Question: I want to use a loop to generate an input form, but after rewriting List to Dict, the radio buttons are no longer the correct text attributes. Please give me a hint.
[
<URL>
Here is my code using Dict below. ('#TODO:' on the suspicious line)
'''
import PySimpleGUI as sg
form_items = {
'name': ['Alice', 'Bob', 'Charlie', 'Dave', 'Eve', 'Frank'],
'group': ['Google', 'Apple', 'Facebook', 'Amazon'],
'number': ['100', '200', '300', '400', '500', '600', '700', '800', '900']
}
radio = []
for i in range(len(form_items)):
radio.append([])
for i,v in enumerate(form_items):
for val in v:
attr = {
'text': val,
'group_id': len(val),
'key': val,
'enable_events': True,
'font': 'Helvetica 8'
}
radio[i].append([sg.R(**attr)])
cols = []
for i in range(len(form_items)):
attr = {
'layout': radio[i],
'size': (100, 100),
'scrollable': True,
'vertical_scroll_only':True
}
cols.append([sg.Col(**attr)])
frame = []
for i in range(len(form_items)):
attr = {
'layout': [cols[i]], #TODO:
'title': list(form_items.keys())[i],
}
frame.append([sg.Frame(**attr)])
layout = []
for i in range(len(form_items)):
layout.append(frame[i])
window = sg.Window('Sandbox', layout)
while True:
event, values = window.read()
if event in (None, 'Exit'):
break
window.close()
'''
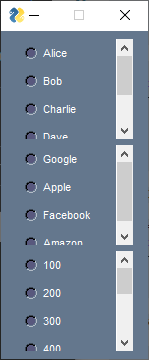
Answer: In following code, 'v' will be key of dictionary 'form_items', so 'val' will be each character, like item in '['n', 'a', 'm', 'e']' if 'v' is ''name''.
'''
for i,v in enumerate(form_items):
for val in v:
'''
There will be another problem, the order of key will be not ordered, then radios will also not ordered.
Source code revised and output as following,
<URL>
'''
import ctypes
import PySimpleGUI as sg
ctypes.windll.user32.SetProcessDPIAware() # Set unit of GUI to pixels
sg.theme('DarkBlue')
form_items = {
'name': ['Alice', 'Bob', 'Charlie', 'Dave', 'Eve', 'Frank'],
'group': ['Google', 'Apple', 'Facebook', 'Amazon'],
'number': ['100', '200', '300', '400', '500', '600', '700', '800', '900']
}
radio, cols, frames, layout = [], [], [], [[]]
for key in ['name', 'group', 'number']:
rows = []
for item in form_items[key]:
attr1 = {
'text': item,
'group_id': key,
'enable_events': True,
'font': 'Helvetica 8',
'pad': (0, 0),
}
rows.append([sg.Radio(**attr1)])
attr2 = {
'layout': rows,
'size': (100, 100),
'scrollable': True,
'vertical_scroll_only': True,
'pad': (0, 0),
}
col = [sg.Column(**attr2)]
cols.append(col)
attr3 = {
'layout': [col],
'title': key.capitalize(),
}
frame = sg.Frame(**attr3)
layout[0].append(frame)
window = sg.Window('Sandbox', layout)
while True:
event, values = window.read()
if event in (None, 'Exit'):
break
window.close()
'''
In my point of view, you get it more complex, following code maybe more simple and clear.
'''
import ctypes
import PySimpleGUI as sg
def frame(sequence, key):
radios = [[sg.Radio(text=item, group_id=key, enable_events=True,
font='Helvetica 8', pad=(0, 0),)] for item in sequence[key]]
column = [[sg.Column(layout=radios, size=(100, 100), scrollable=True,
vertical_scroll_only=True, pad=(0, 0))]]
return sg.Frame(title=key.capitalize(), layout=column)
form_items = {
'name': ['Alice', 'Bob', 'Charlie', 'Dave', 'Eve', 'Frank'],
'group': ['Google', 'Apple', 'Facebook', 'Amazon'],
'number': ['100', '200', '300', '400', '500', '600', '700', '800', '900']
}
ctypes.windll.user32.SetProcessDPIAware() # Set unit of GUI to pixels
sg.theme('DarkBlue')
layout = [[frame(form_items, key) for key in ['name', 'group', 'number']]]
window = sg.Window('Sandbox', layout)
while True:
event, values = window.read()
if event in (None, 'Exit'):
break
window.close()
'''